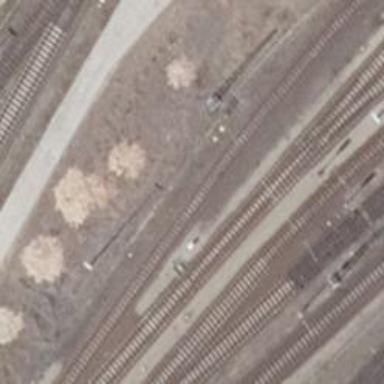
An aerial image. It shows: Railway switch.